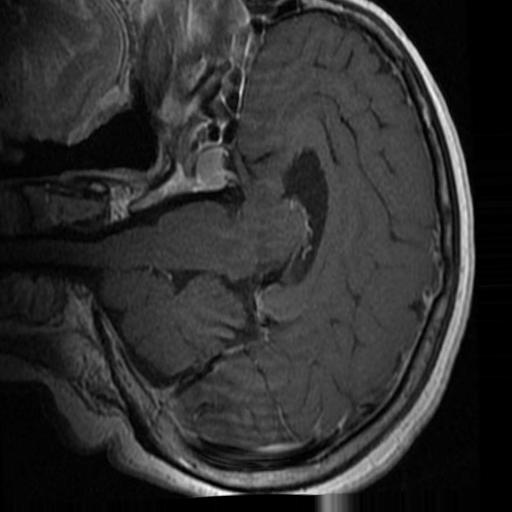
Label: brain_tumor